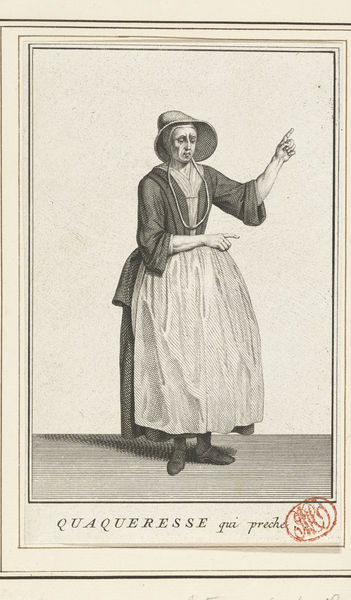
Titel: Vrouwelijke quaker uit Amsterdam
Künstler: Balthasar Bernards
Standort: Amsterdam
Institution: Rijksmuseum
Schlagwörter: hand, weiß, frankreich, frau, hut, kleid, schwarz, rot, kappe, band, falten, stehen, ärmel, figur, stehend, schürze, graphik, inschrift, buch, steht, druck, druckgraphik, schwarzweiss, schraffur, seite, illustration, stempel, buchseite, rau, erhoben, zeigegestus, predigen, schearz, bürgerin, qui, quaqueresse, quaekerin